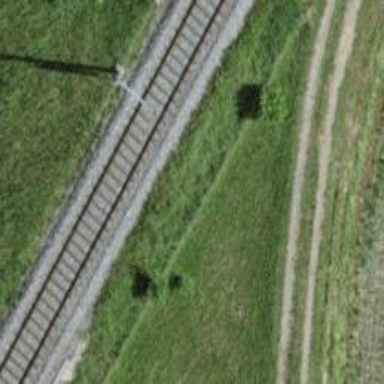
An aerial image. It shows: Track road with grade3 tracktype.